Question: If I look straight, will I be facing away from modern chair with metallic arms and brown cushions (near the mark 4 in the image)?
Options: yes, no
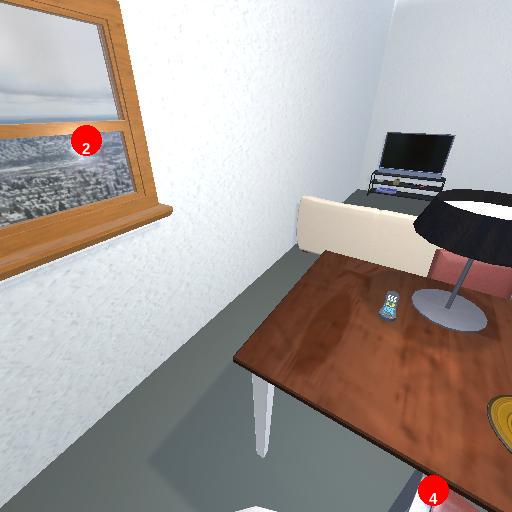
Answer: yes